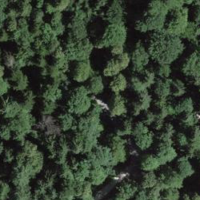
EUNIS habitat code: 44
Species observed at this site:
Impatiens parviflora